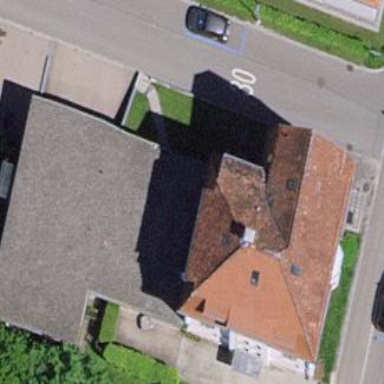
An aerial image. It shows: Part of building is shown in the image.